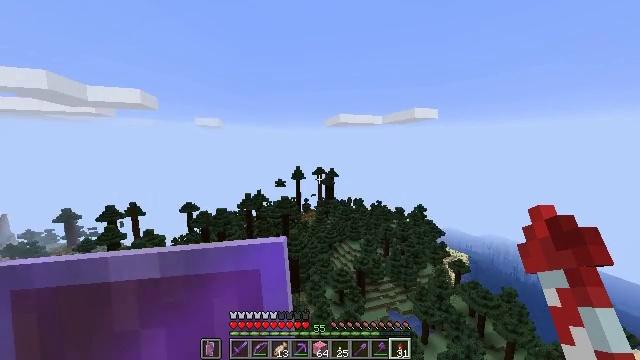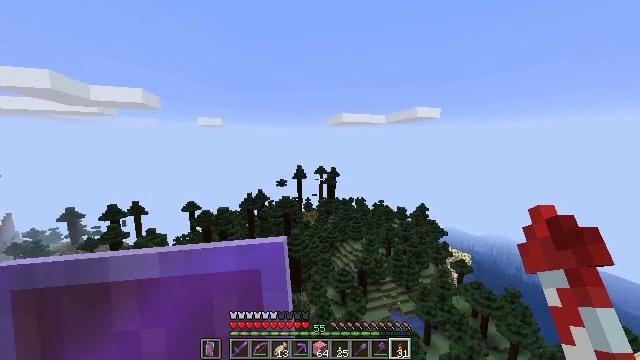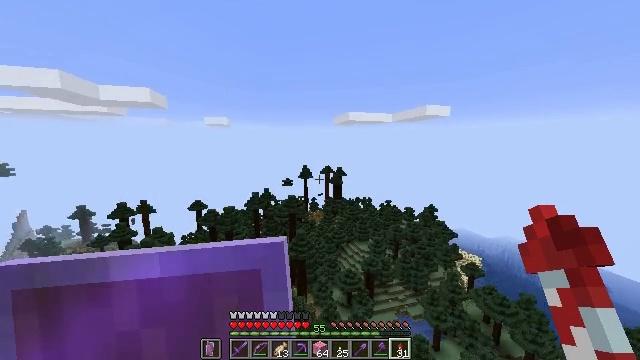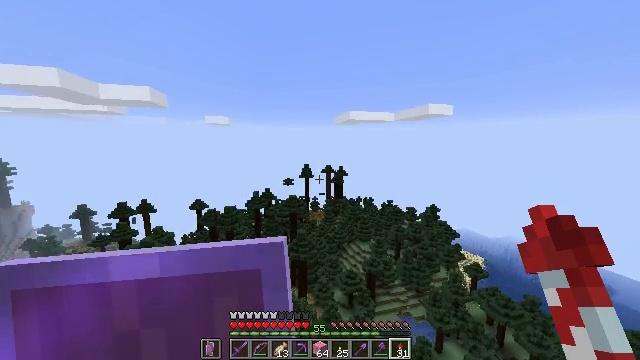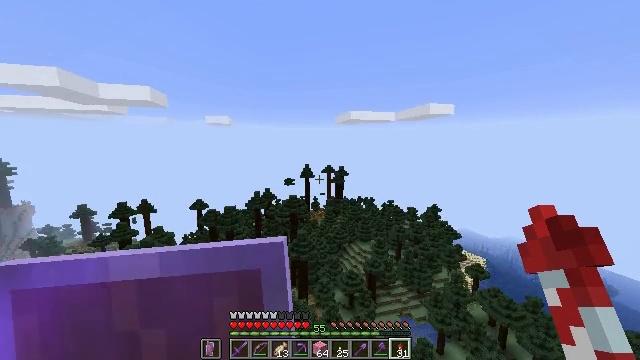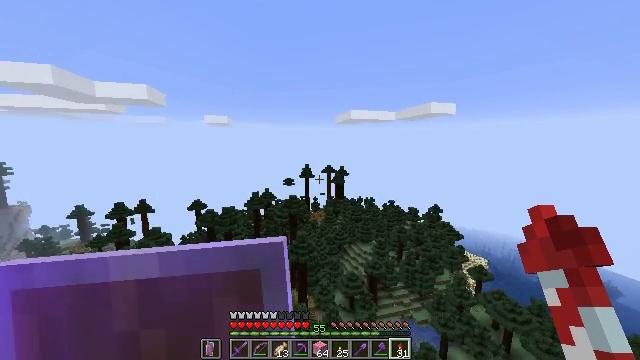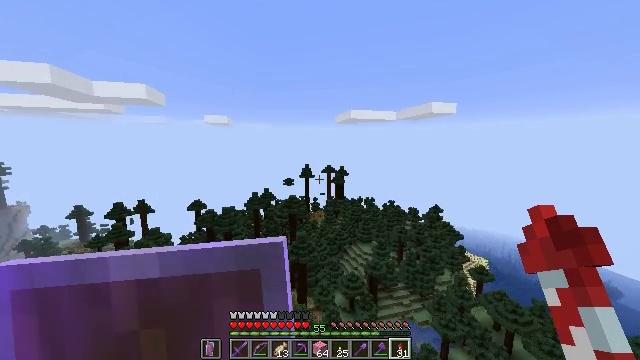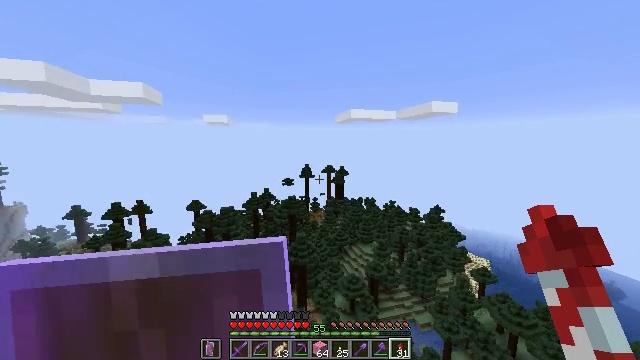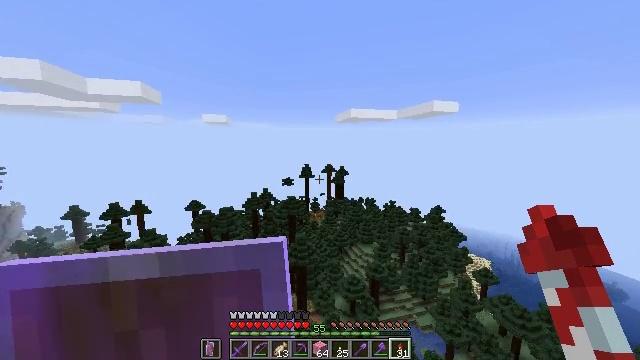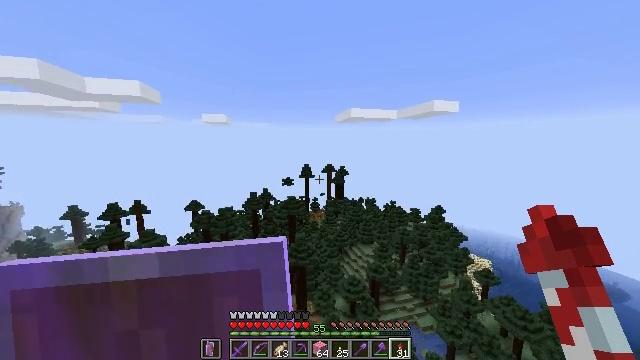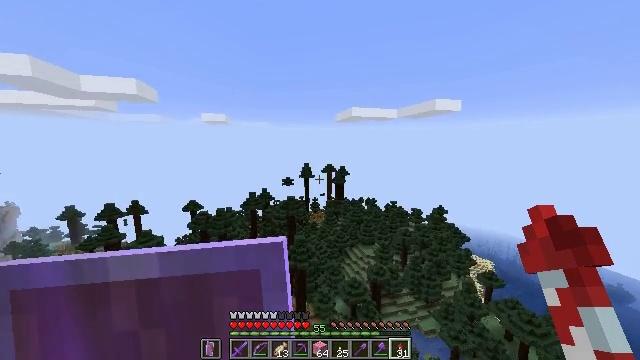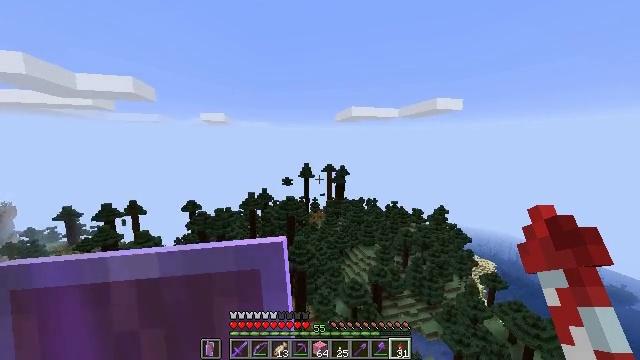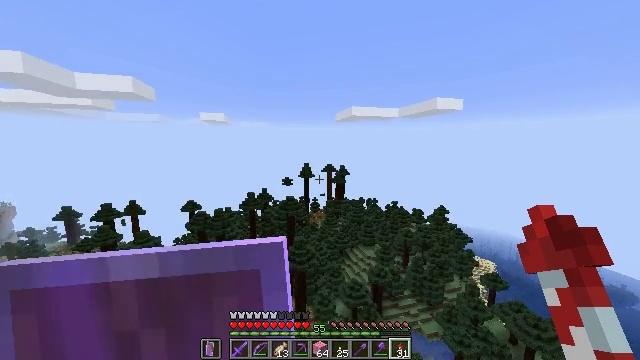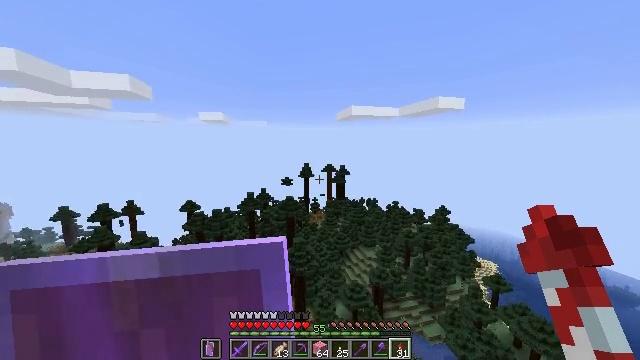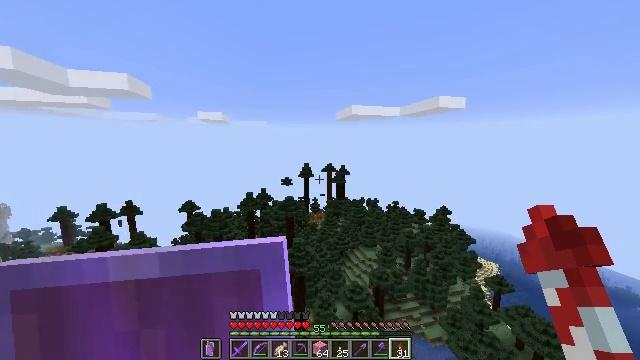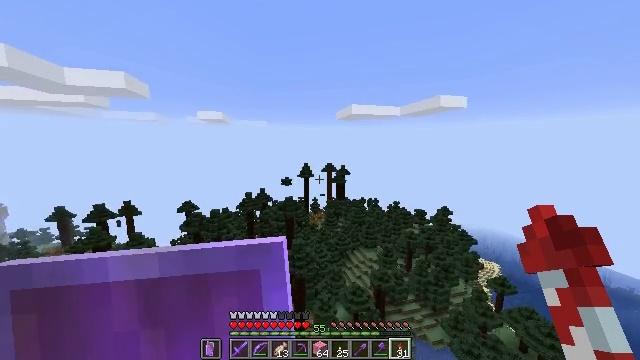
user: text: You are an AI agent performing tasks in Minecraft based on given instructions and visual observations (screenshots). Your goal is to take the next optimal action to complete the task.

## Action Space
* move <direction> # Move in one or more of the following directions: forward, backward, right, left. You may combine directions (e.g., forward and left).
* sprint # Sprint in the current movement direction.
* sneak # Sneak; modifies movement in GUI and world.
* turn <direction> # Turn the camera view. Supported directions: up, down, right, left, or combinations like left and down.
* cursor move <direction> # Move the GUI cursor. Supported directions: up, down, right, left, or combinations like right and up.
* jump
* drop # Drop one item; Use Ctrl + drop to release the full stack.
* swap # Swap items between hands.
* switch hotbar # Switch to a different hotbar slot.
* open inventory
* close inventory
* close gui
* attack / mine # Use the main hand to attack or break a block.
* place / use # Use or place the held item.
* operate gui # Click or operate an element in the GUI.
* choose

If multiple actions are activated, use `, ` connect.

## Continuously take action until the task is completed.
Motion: motion action
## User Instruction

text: craft item pink carpet
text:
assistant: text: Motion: move forward, sprint
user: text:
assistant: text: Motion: move forward, sprint, turn left
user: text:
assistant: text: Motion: move forward, sprint
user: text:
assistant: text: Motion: move forward, sprint
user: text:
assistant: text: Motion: move forward, sprint
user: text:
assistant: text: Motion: move forward, sprint
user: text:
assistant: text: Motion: move forward, sprint
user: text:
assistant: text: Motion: move forward, sprint
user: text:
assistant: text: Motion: move forward, sprint
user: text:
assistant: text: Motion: move forward, sprint
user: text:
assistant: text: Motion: move forward, sprint
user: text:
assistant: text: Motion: move forward, sprint
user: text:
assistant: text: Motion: move forward, sprint
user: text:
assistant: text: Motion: move forward, sprint
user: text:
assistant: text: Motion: move forward, sprint
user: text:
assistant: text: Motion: move forward, sprint
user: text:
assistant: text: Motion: move forward, sprint
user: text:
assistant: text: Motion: move forward, sprint
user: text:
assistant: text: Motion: move forward, sprint
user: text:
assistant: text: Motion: move forward, sprint
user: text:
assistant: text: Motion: move forward, sprint
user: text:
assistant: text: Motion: move forward, sprint
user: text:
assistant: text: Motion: move forward, sprint
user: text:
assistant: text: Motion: move forward, sprint
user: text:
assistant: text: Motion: move forward, sprint
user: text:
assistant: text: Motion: move forward, sprint
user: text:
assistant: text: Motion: move forward, sprint
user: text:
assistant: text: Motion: move forward, sprint
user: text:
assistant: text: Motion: move forward, sprint
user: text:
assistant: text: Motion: move forward, sprint